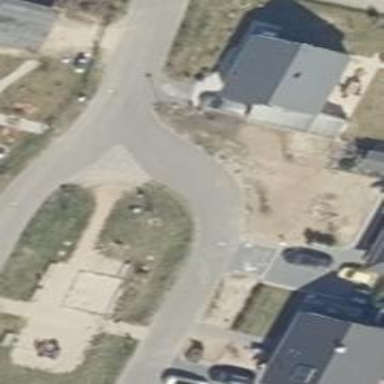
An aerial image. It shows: Compacted footway.